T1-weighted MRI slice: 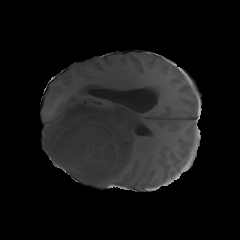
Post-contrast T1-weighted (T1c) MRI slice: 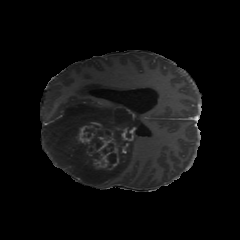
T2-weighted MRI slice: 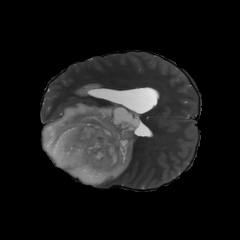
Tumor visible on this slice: yes